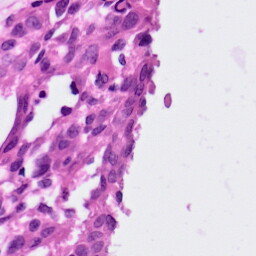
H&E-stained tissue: Ovarian